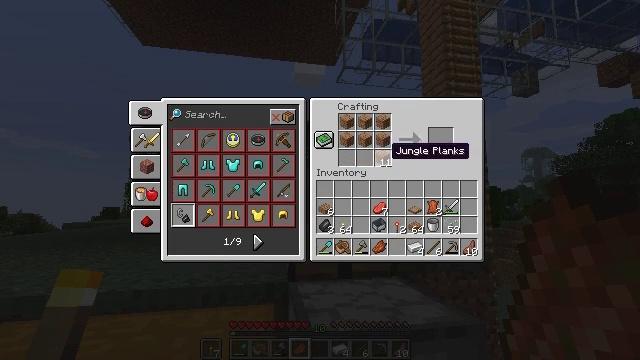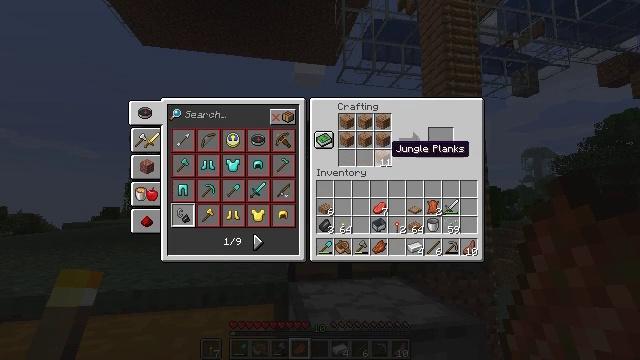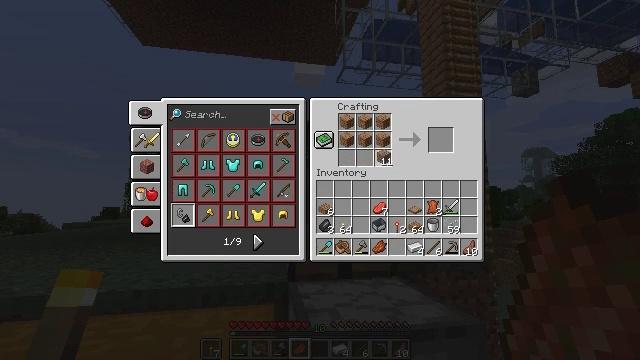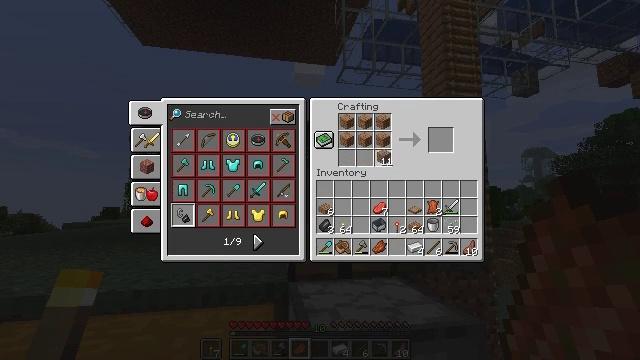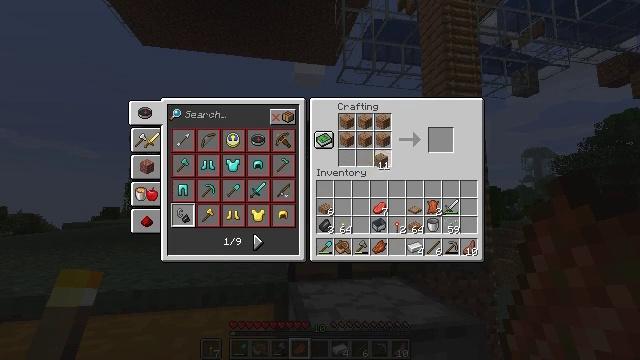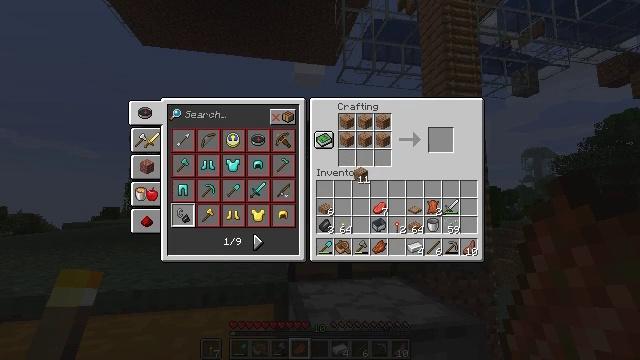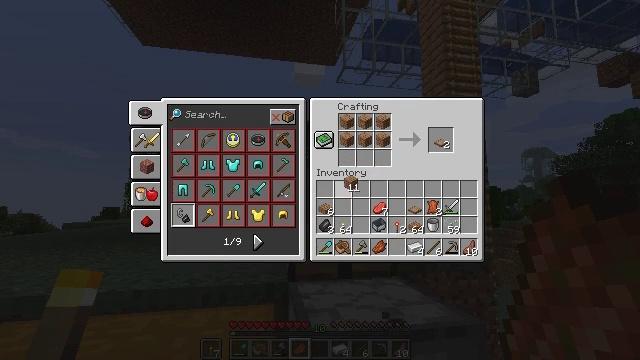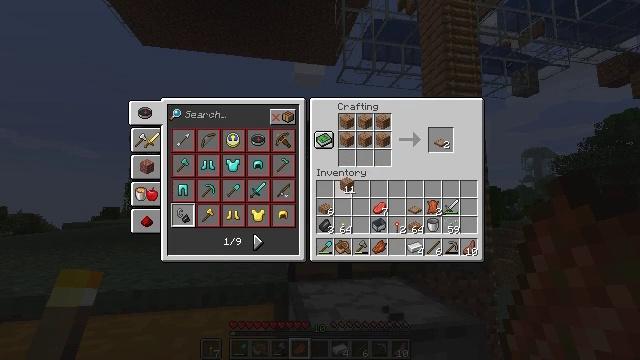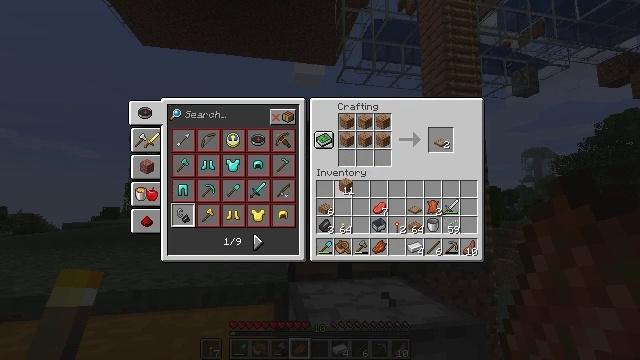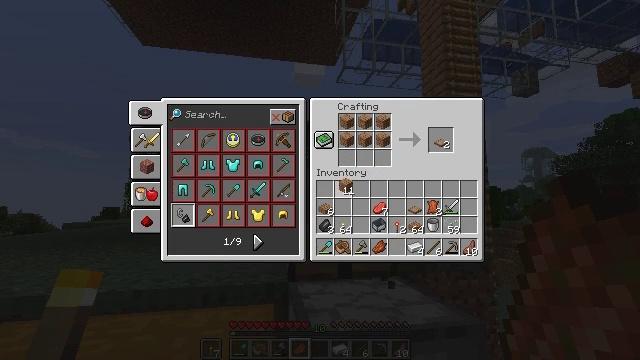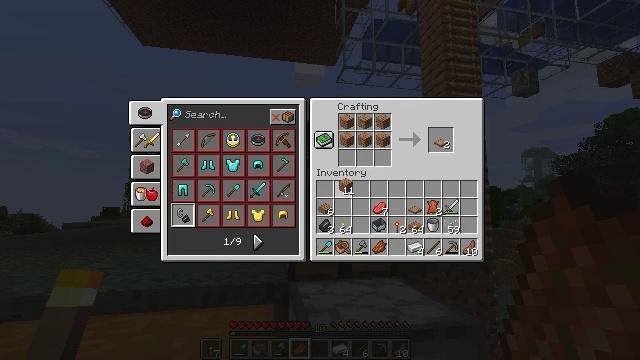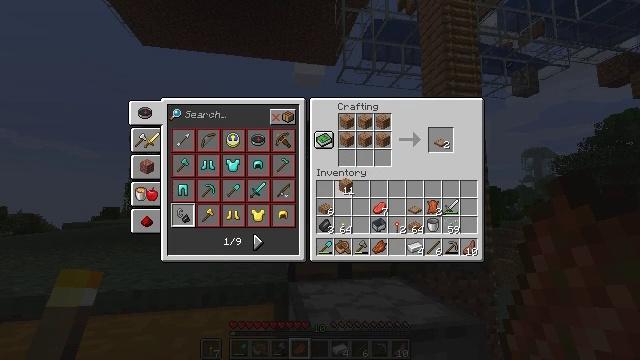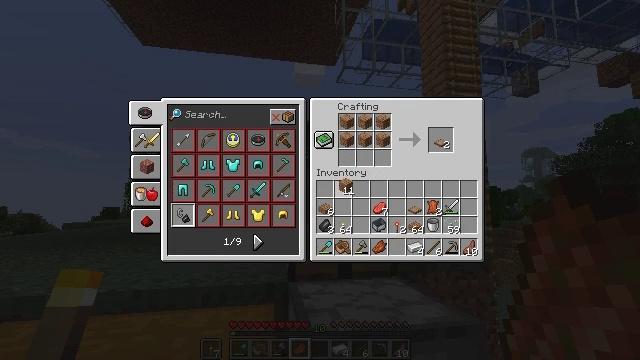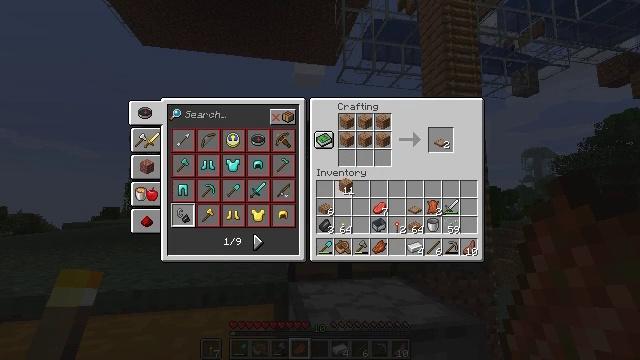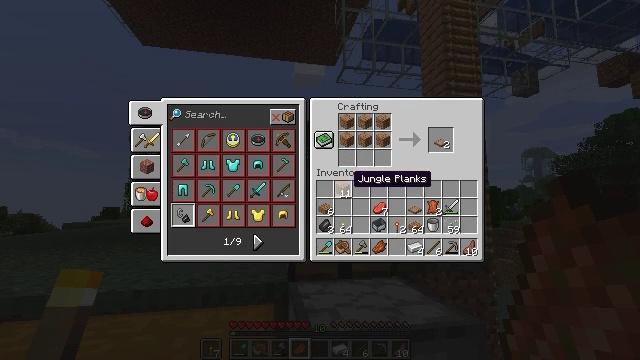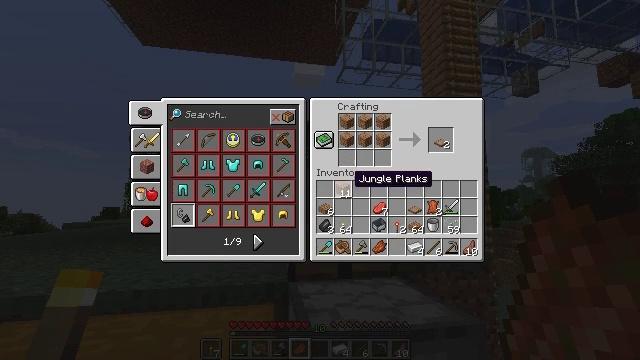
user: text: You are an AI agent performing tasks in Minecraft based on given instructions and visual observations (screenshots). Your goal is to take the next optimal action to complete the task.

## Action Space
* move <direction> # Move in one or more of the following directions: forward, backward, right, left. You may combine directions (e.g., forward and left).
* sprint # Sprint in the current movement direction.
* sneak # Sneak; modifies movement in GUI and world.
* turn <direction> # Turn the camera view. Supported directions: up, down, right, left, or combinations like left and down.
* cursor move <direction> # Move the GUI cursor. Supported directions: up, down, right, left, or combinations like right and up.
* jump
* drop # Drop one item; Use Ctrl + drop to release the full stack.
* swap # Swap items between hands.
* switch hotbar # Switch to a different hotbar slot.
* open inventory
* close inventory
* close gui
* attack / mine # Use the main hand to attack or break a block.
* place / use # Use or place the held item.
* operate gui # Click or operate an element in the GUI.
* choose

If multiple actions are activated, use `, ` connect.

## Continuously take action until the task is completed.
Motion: motion action
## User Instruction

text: Craft a jungle sign using sticks and jungle wood planks.
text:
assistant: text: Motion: no_op
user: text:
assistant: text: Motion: operate gui
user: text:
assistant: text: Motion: operate gui
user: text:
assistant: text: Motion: operate gui
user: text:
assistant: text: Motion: cursor move left and down
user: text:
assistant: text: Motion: cursor move left and down
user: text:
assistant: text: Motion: no_op
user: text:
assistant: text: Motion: no_op
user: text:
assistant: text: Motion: no_op
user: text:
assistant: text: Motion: no_op
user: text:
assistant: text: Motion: operate gui
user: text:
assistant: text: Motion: operate gui
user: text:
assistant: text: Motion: operate gui
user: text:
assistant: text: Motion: no_op
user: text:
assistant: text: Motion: no_op
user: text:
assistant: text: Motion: no_op
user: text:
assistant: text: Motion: no_op
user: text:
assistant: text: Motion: cursor move right
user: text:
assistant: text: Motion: cursor move right
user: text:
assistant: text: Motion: cursor move right
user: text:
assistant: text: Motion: cursor move right and down
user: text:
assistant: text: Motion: cursor move right and down
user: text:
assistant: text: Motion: cursor move right and down
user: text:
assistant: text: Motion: cursor move down
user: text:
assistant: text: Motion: cursor move right and down
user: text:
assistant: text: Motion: no_op
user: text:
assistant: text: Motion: no_op
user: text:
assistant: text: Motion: no_op
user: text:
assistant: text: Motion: no_op
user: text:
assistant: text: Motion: cursor move left